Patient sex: M
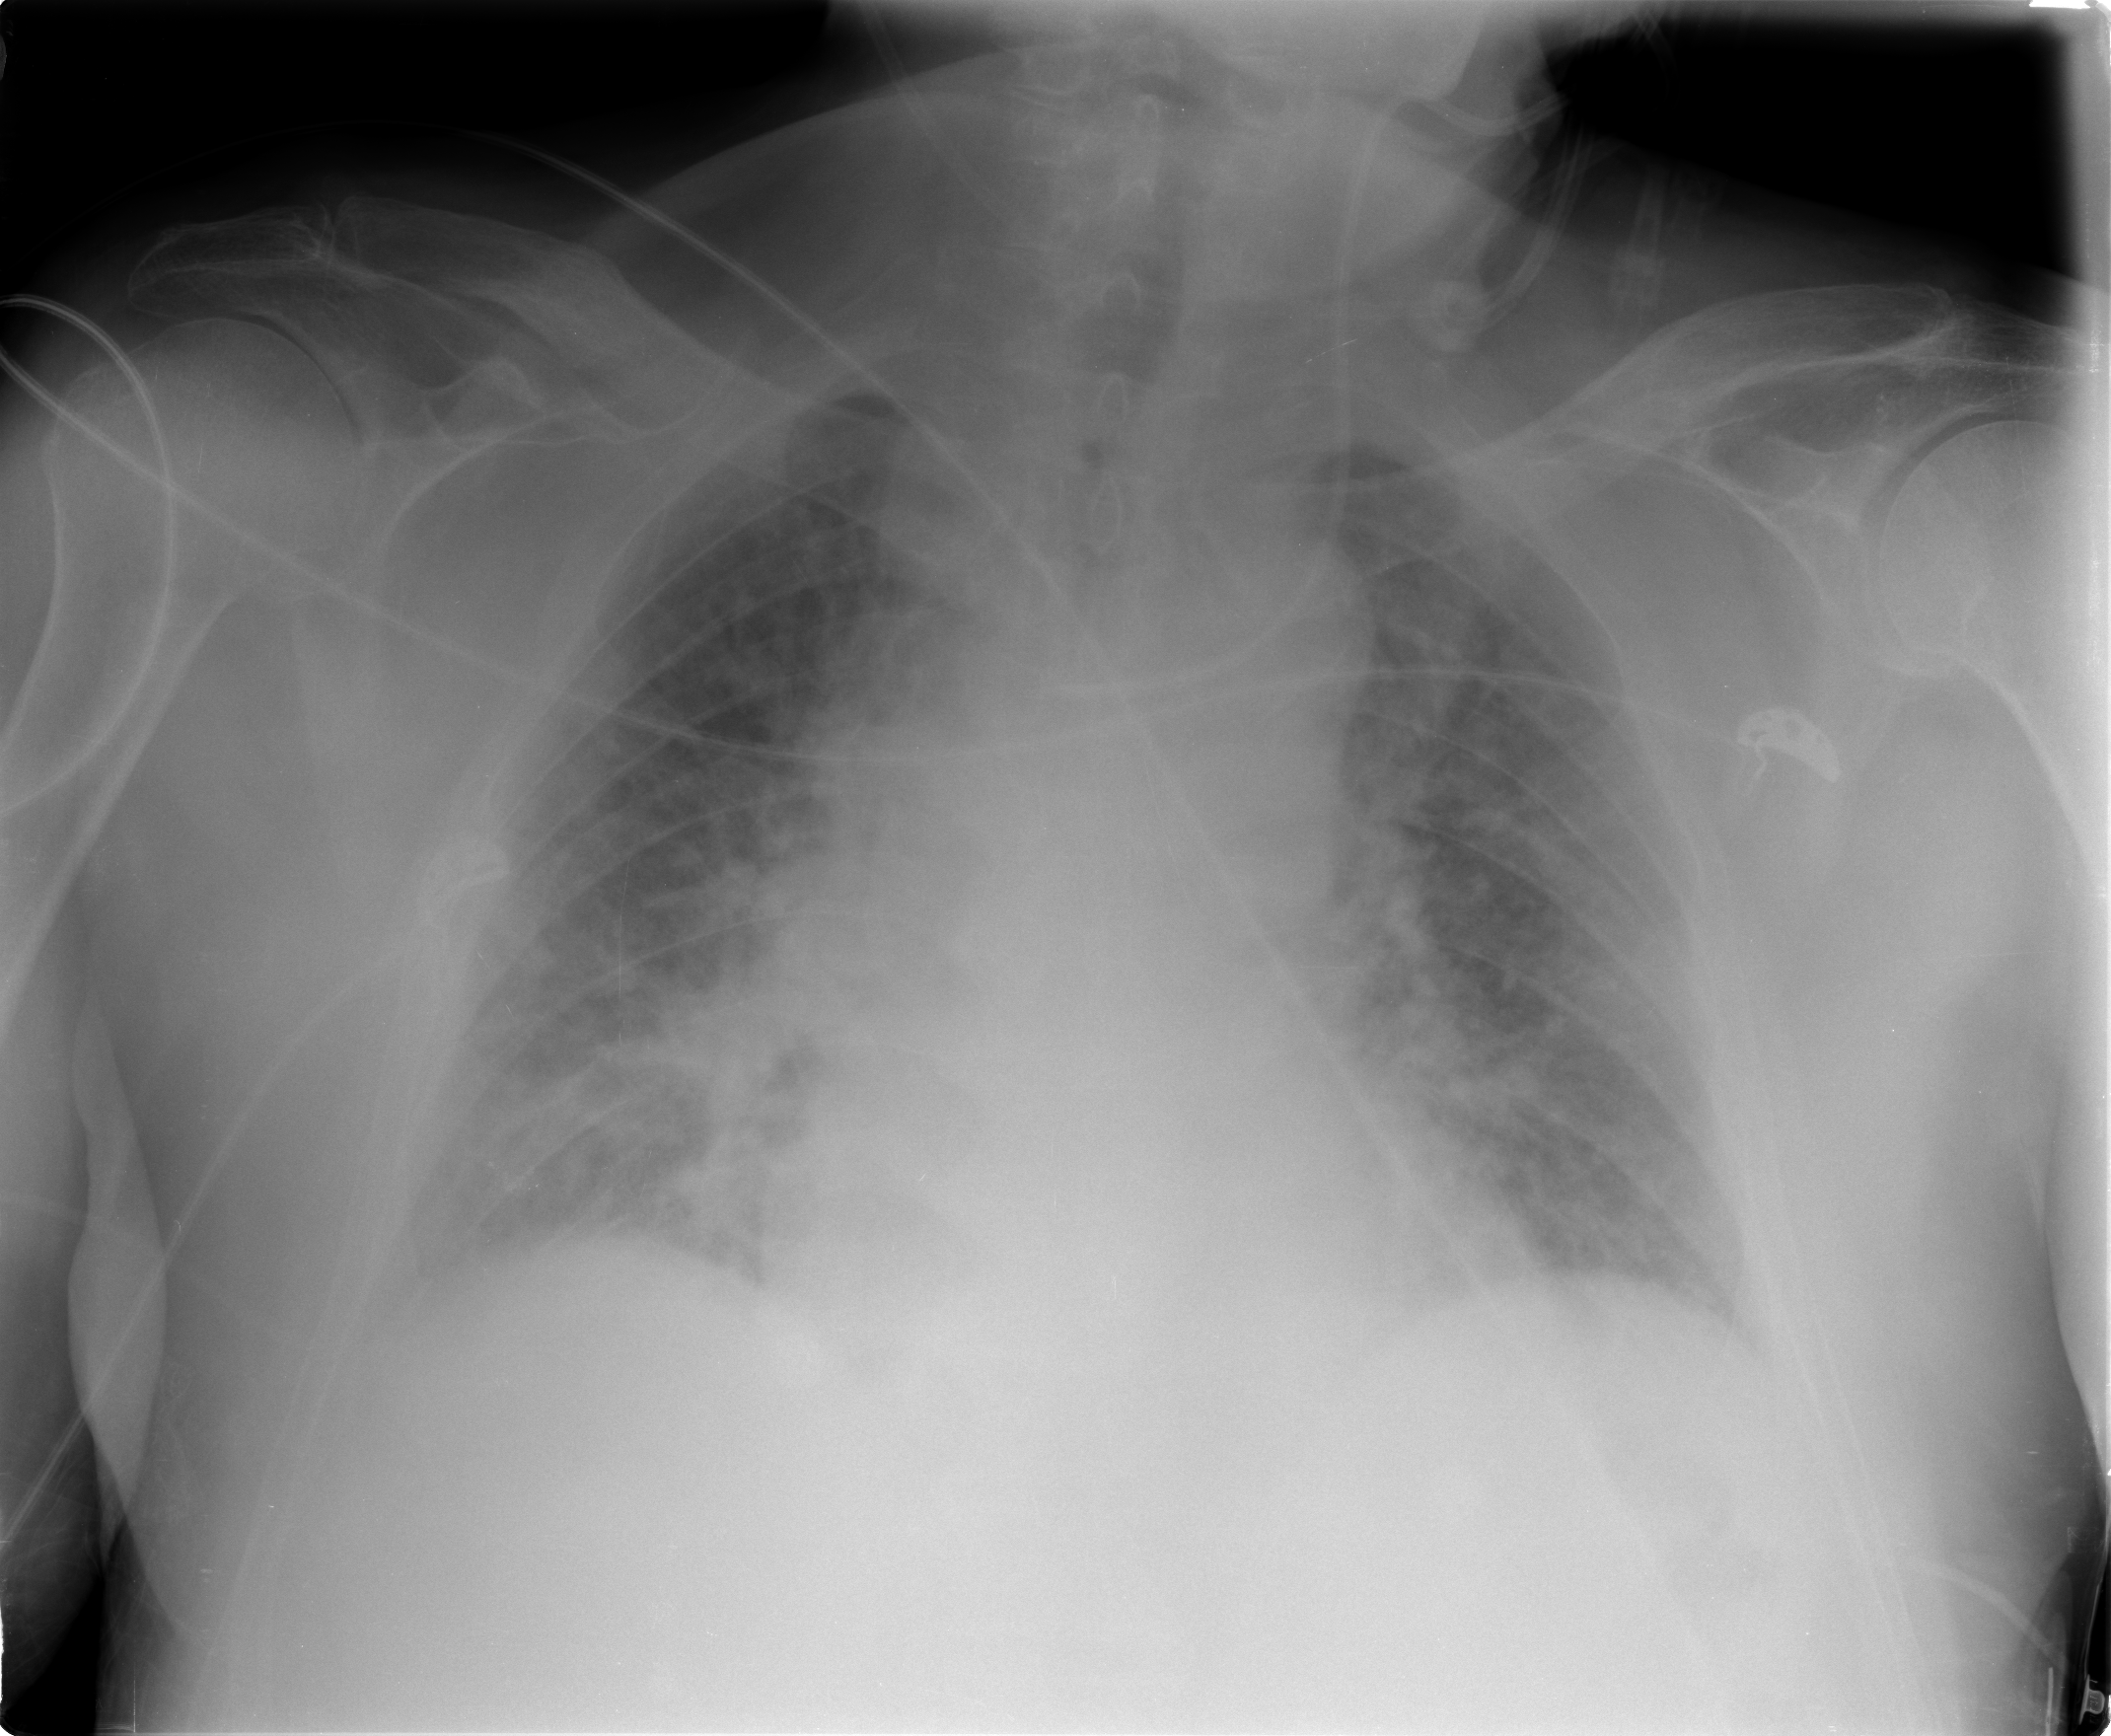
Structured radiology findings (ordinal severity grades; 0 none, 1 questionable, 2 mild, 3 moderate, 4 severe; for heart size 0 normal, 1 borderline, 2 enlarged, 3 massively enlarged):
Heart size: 2
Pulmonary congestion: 3
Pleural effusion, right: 2
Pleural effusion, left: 2
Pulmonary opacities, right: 3
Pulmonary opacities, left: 2
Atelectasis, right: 2
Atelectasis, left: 2